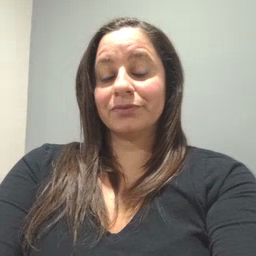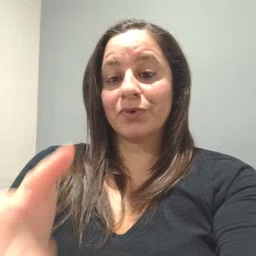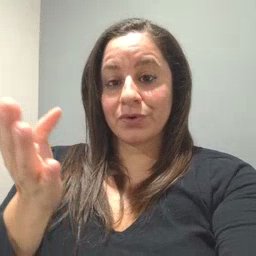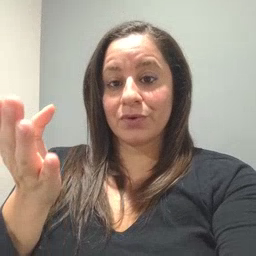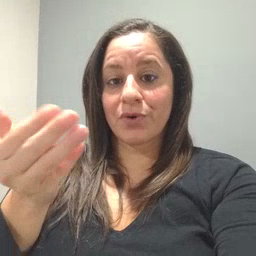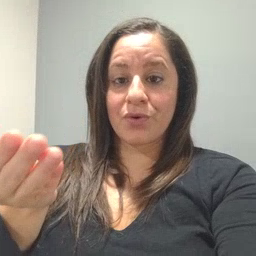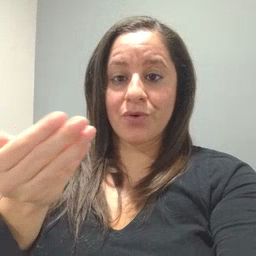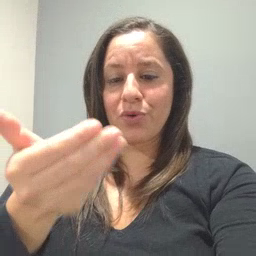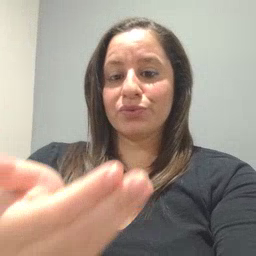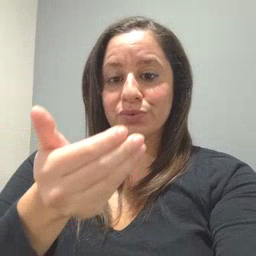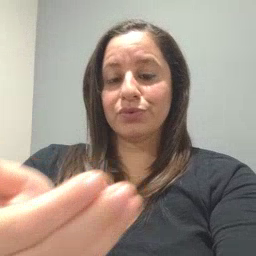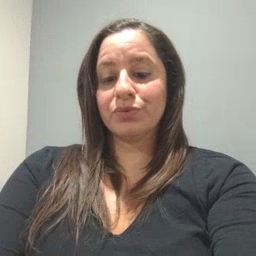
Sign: close